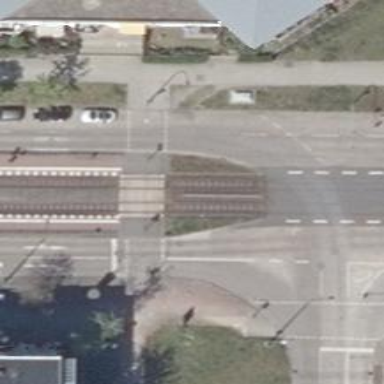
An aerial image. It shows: Uncontrolled tram crossing.